Interaction volume radius: 5 \u00c5
Interaction volume height: 10 \u00c5
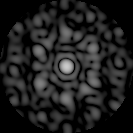
Disorder parameter: 0.7677